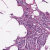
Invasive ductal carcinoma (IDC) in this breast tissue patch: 1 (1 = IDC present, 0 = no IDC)